Question: I am using 'UISearchbar' in tableview controller in storyboard.
And searchbar 'returnKeyType' is 'UIReturnKeySearch'.

Its working fine with iOS7 but 'returnKeyType' is not working with iOS8.
in iOS8, return key appears every time in keyboard.
I tried to set 'returnkeytype' in 'viewDidLoad' method of controller too.
What I need to do to set 'returnKeyType = UIReturnKeySearch' in iOS8?
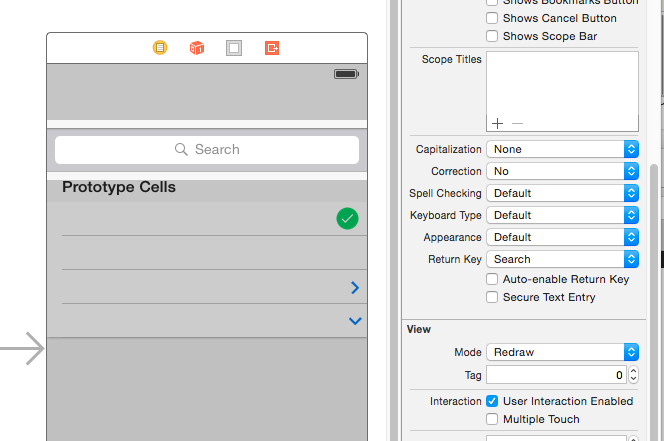
Answer: I think you can go with your hard codded logic for right now.
I will update if I will get better solution for your problem.
'''
-(void)viewDidLoad {
[self setReturnKeyTypeSearchForView:searchBar];
}
-(void)setReturnKeyTypeSearchForView:(UIView *)view
{
for (id subView in view.subviews) {
if ([subView isKindOfClass:[UITextField class]]) {
[subView setReturnKeyType:UIReturnKeySearch];
}
else {
[self setReturnKeyTypeSearchForView:subView];
}
}
if ([view isKindOfClass:[UITextField class]]) {
[(UITextField *)view setReturnKeyType:UIReturnKeySearch];
}
}
'''